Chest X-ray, PA view. Patient: 55 years old, sex M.
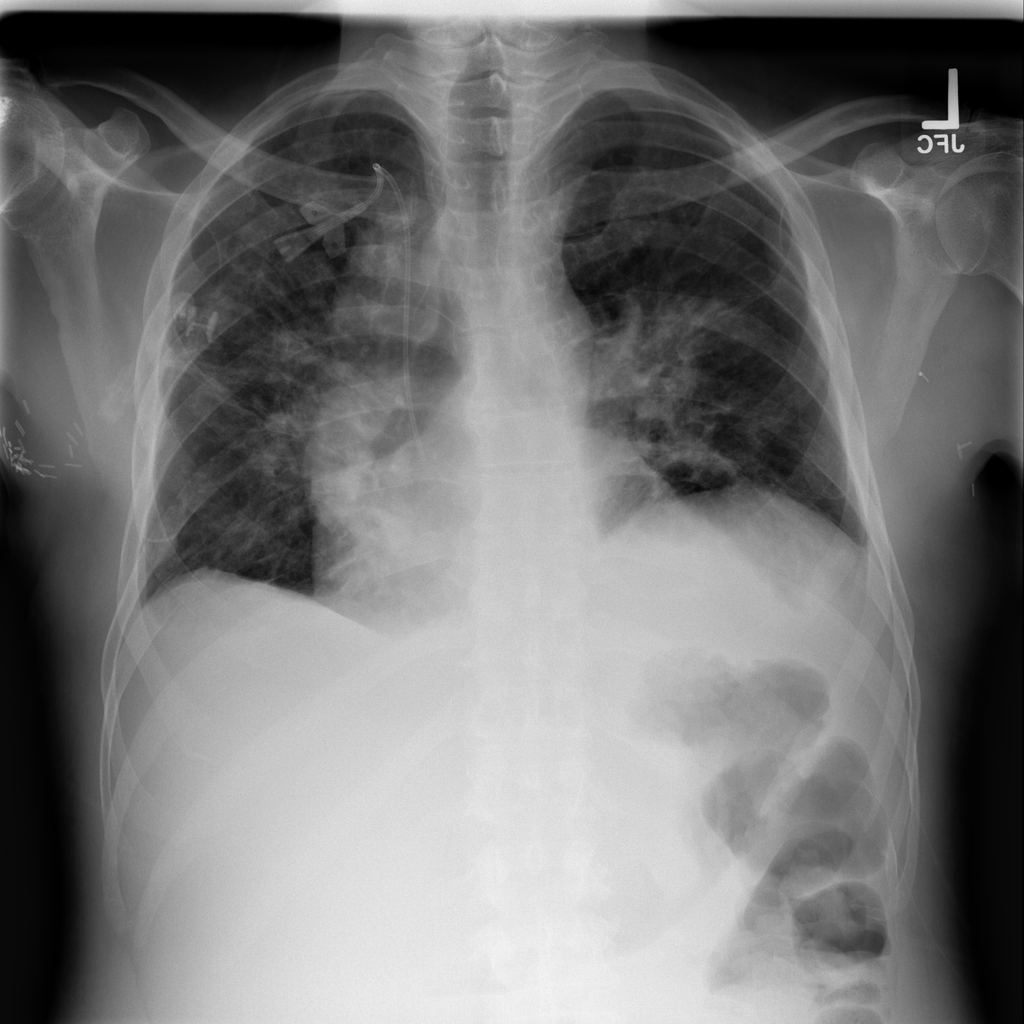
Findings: Effusion